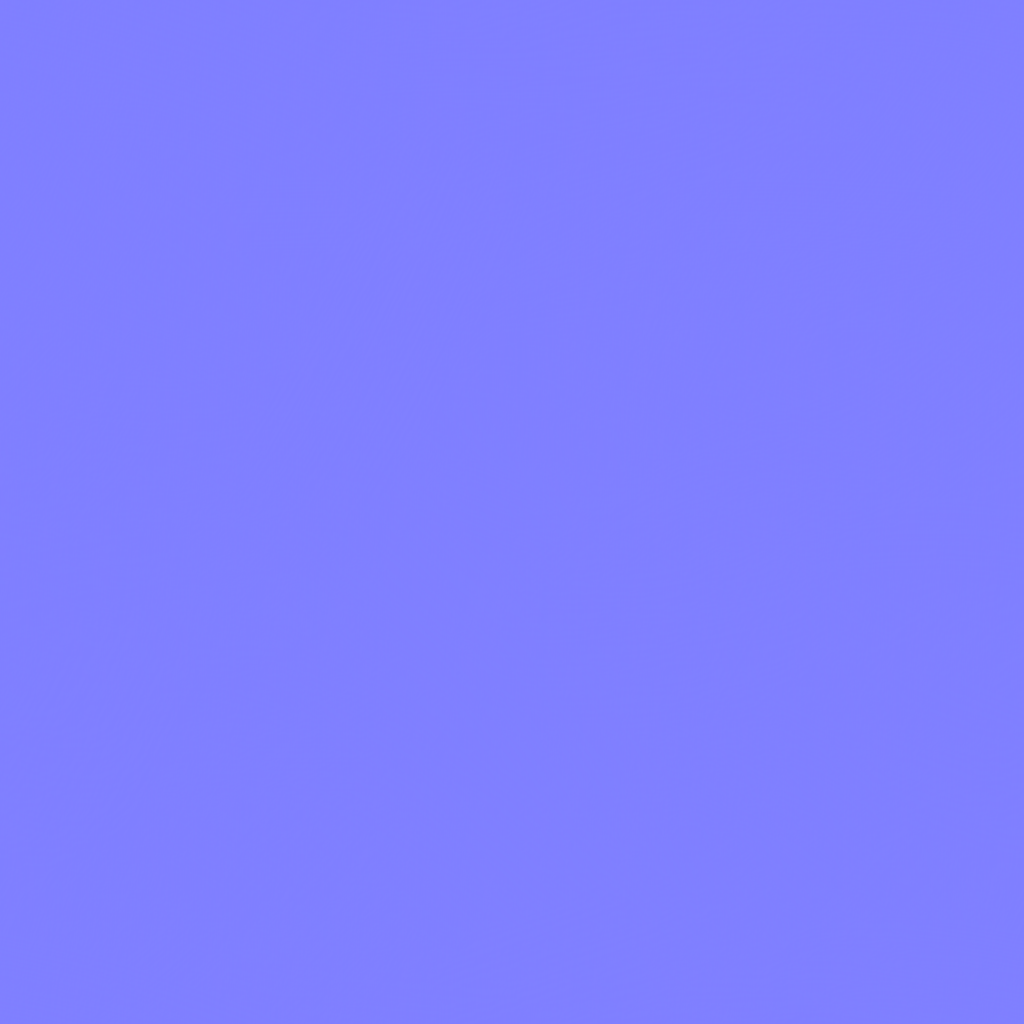
Texture map type: NormalDX